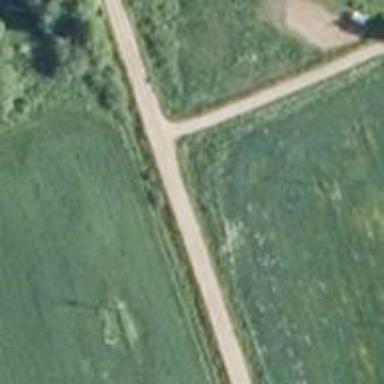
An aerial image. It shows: Unclassified road.